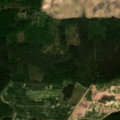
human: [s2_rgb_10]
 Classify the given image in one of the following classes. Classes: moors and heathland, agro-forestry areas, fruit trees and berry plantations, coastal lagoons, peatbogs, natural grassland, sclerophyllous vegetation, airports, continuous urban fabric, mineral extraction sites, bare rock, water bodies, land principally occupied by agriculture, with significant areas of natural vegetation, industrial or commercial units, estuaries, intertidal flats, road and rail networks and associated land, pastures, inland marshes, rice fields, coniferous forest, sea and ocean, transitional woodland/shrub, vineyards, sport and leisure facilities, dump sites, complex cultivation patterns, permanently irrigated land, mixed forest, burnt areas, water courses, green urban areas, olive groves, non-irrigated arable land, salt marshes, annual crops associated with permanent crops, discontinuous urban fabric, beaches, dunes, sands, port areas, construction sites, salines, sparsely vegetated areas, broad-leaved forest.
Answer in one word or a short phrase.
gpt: non-irrigated arable land, coniferous forest, mixed forest, transitional woodland/shrub